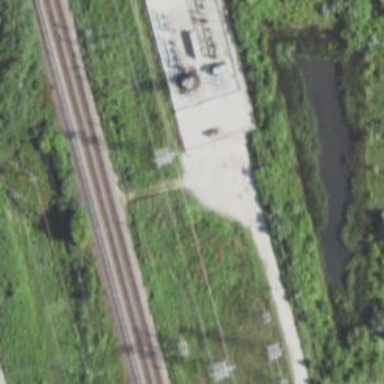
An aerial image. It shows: Power substation surrounded by fence.